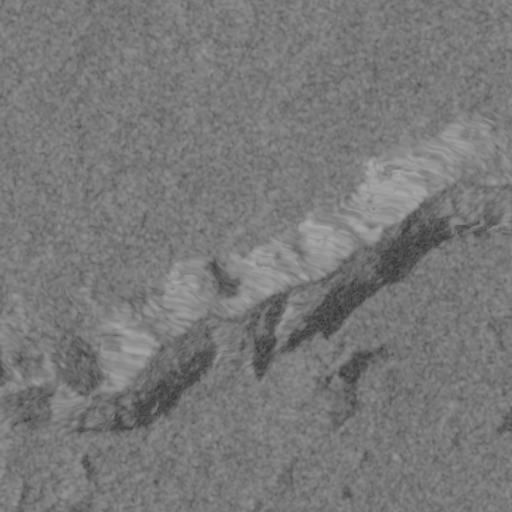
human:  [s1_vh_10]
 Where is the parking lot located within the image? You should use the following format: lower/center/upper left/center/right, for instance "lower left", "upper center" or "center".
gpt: The parking lot is located in the lower left of the image.
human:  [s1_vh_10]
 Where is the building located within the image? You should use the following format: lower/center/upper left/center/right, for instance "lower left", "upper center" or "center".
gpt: The building is located in the upper left of the image.
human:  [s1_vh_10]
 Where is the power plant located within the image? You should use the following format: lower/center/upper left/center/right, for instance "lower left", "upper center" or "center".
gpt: There is no power plant in the image.

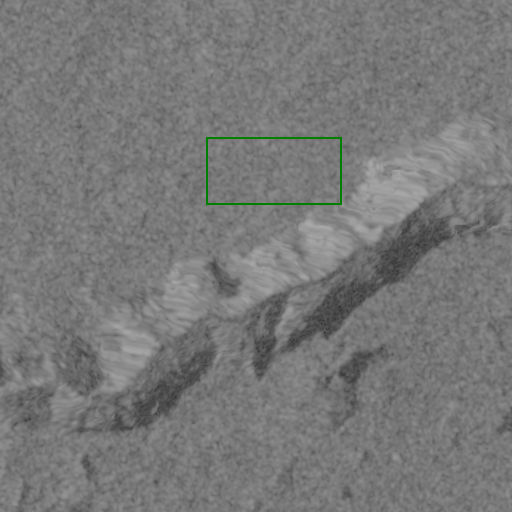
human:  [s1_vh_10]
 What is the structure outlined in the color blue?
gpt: There is no blue outline.
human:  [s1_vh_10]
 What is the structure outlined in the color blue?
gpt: There is no structure outlined in blue.